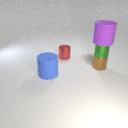
large blue rubber cylinder in front of small red metal cylinder